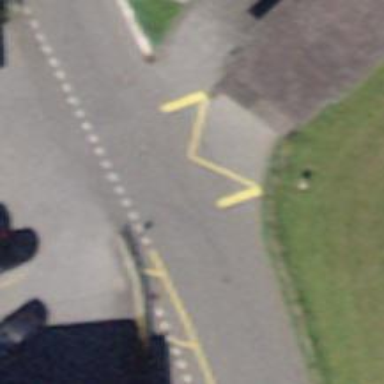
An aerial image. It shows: Bus stop with platform for public transport.